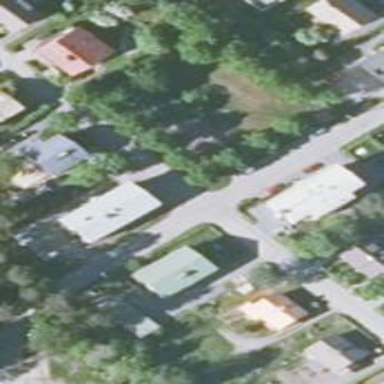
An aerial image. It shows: Residential area.